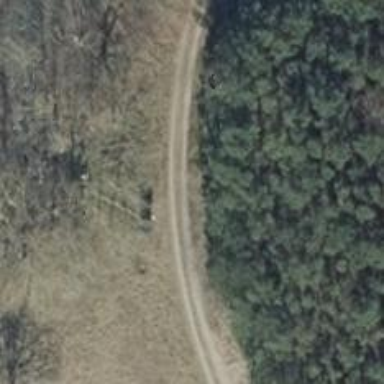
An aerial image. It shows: Hunting stand.